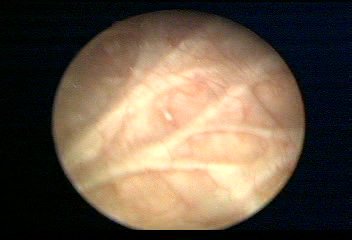
Modality: WLC
Class: Normal mucosa
Bladder cancer association: No